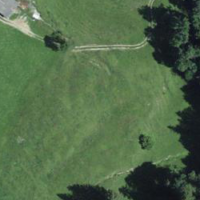
EUNIS habitat code: 43
Species observed at this site:
Silene dioica